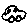
Label: car